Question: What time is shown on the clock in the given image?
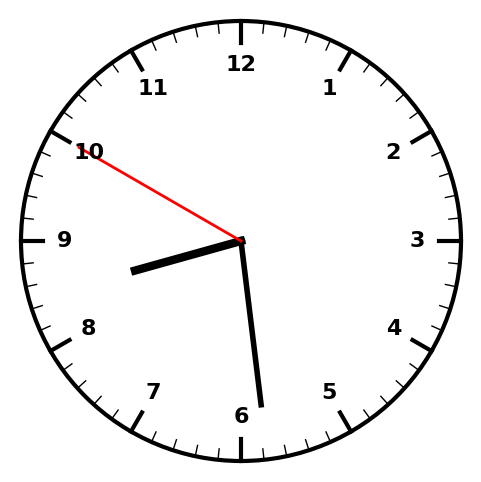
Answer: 08:28:50